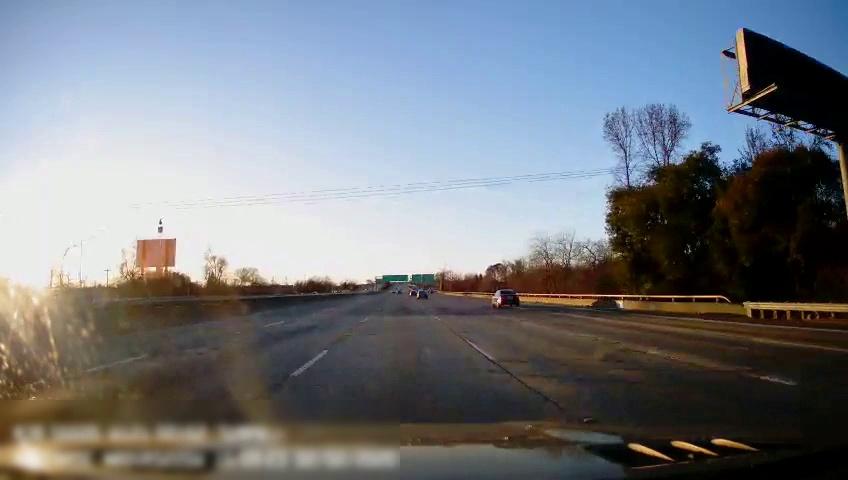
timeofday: Day
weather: Sunny
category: Drivable Space
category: Vehicles | Car
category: Vehicles | Car
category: Lanes | Current Lane
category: Lanes | Current Lane
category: Lanes | Alternate Lane
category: Lanes | Alternate Lane
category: Lanes | Alternate Lane
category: Lanes | Alternate Lane
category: Traffic | Signs
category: Traffic | Signs
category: Traffic | Signs